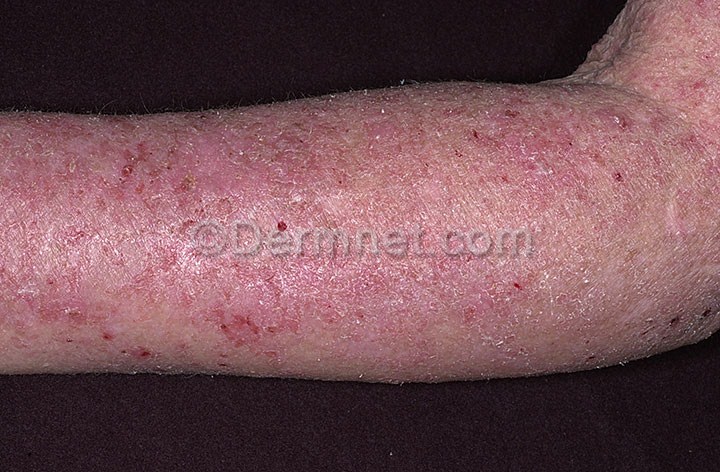
Disease: Eczema Photos